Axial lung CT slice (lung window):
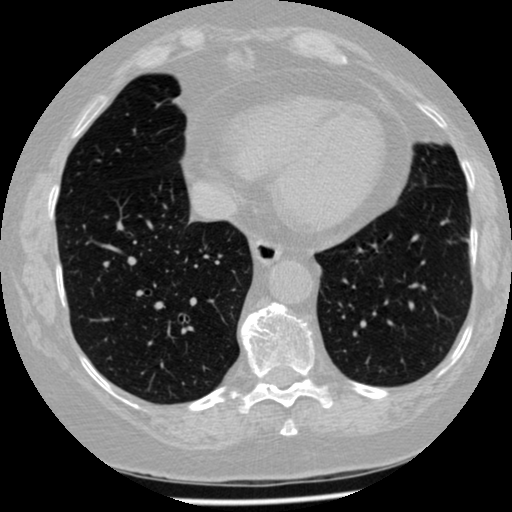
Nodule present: no